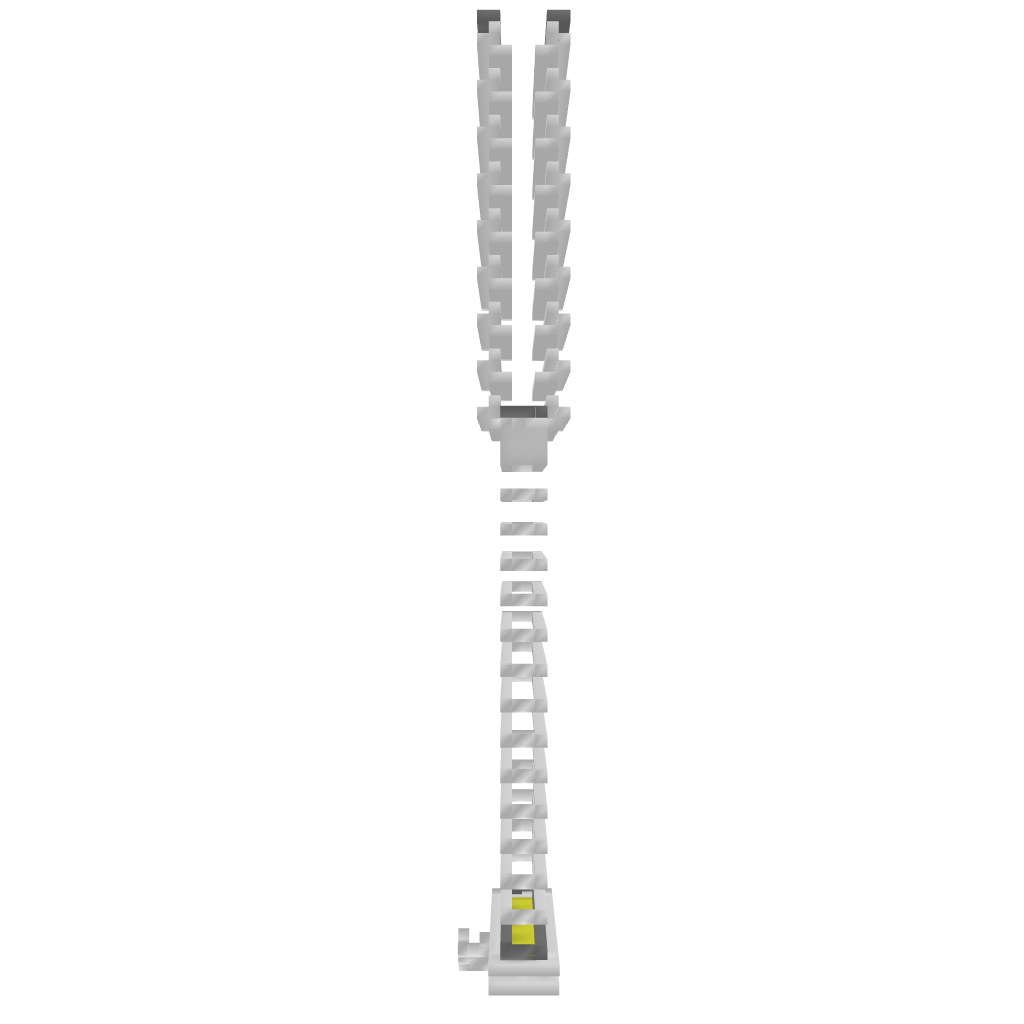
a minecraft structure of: Enderfarm bad low quality